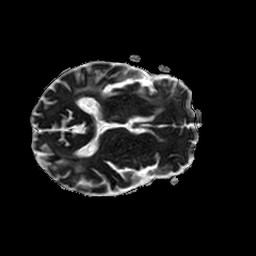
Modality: ADC
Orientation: axial
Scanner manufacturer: philips
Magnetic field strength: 1.5 T
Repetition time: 3.516 s
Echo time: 0.07117 s